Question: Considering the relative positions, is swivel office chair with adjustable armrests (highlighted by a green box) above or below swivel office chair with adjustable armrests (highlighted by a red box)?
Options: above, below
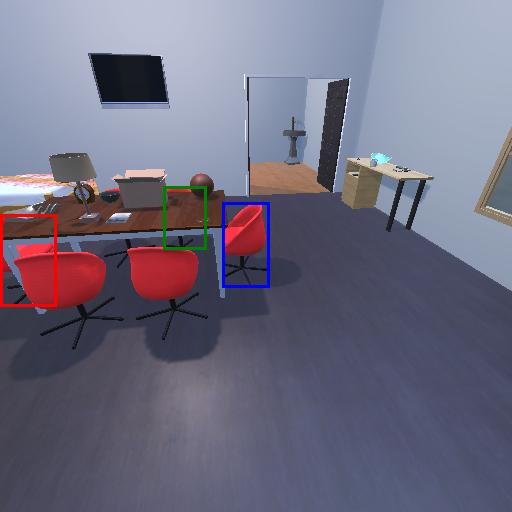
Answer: above